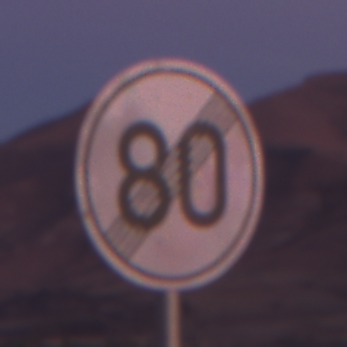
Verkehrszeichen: EndeGeschwindigkeit80
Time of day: Dawn
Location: Outdoor (Nature)
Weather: PartlyCloudy
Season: NotSpecified
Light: Natural